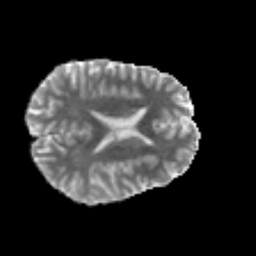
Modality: MD
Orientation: axial
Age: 41
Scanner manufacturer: philips
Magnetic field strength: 3 T
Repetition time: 8.6 s
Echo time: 0.127 s